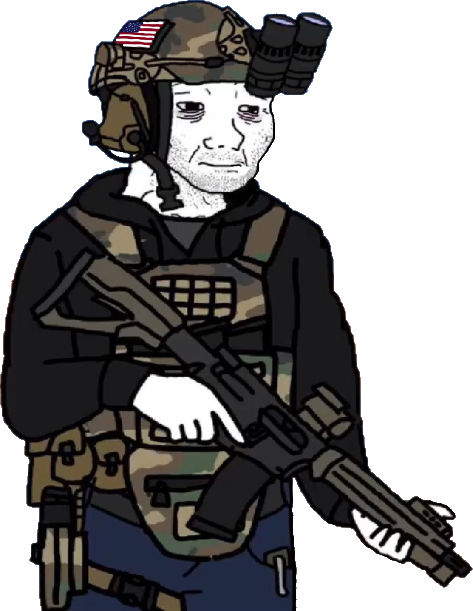
Label: 5_Doomer